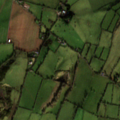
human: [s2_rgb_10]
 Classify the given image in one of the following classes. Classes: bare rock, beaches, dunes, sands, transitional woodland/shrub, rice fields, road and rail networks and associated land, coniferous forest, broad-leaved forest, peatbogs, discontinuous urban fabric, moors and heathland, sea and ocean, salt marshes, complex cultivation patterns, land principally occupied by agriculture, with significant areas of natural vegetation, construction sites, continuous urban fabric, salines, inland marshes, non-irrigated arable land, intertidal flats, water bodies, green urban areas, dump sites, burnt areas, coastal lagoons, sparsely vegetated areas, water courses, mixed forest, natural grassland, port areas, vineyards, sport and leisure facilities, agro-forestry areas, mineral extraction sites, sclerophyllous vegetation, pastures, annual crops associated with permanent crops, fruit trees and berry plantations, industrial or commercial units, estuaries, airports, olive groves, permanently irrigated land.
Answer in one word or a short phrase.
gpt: non-irrigated arable land, pastures, land principally occupied by agriculture, with significant areas of natural vegetation